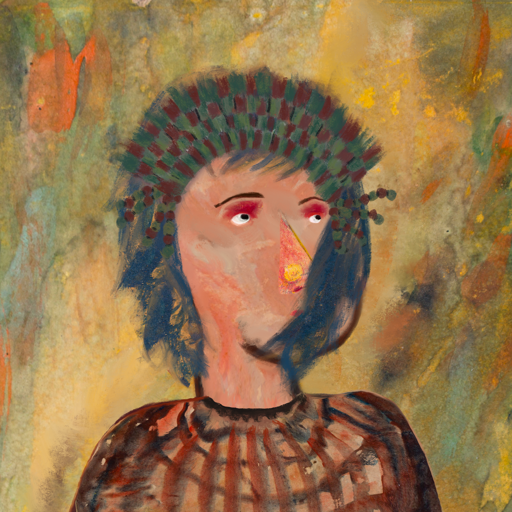
Background: Comrade, Head And Neck Side: Roy_Bahadur, Face Side: Irani, Bust: Orphan, Hair Side: In_The_Sun, Head Accessory: After_Raid_Crown, Second Necklace: Blank, Necklace: Blank, Baby: Blank